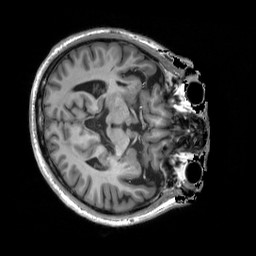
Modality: T1w
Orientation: axial
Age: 70
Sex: male
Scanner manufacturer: siemens
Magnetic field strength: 3 T
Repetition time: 2.5 s
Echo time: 0.00248 s